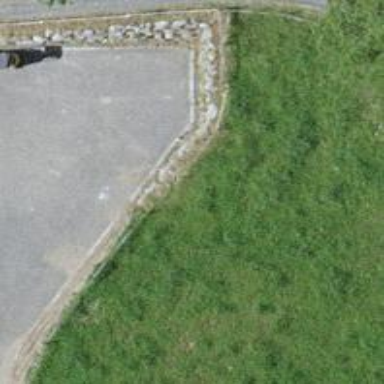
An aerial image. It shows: Retaining wall.